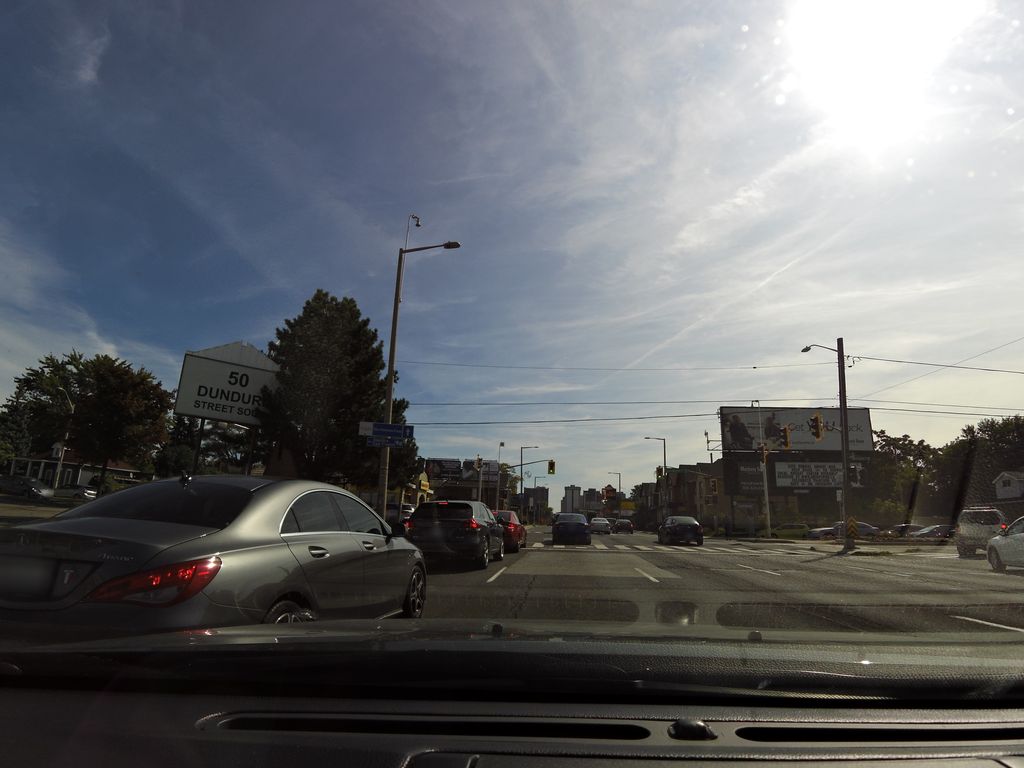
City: hamilton